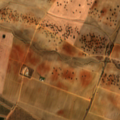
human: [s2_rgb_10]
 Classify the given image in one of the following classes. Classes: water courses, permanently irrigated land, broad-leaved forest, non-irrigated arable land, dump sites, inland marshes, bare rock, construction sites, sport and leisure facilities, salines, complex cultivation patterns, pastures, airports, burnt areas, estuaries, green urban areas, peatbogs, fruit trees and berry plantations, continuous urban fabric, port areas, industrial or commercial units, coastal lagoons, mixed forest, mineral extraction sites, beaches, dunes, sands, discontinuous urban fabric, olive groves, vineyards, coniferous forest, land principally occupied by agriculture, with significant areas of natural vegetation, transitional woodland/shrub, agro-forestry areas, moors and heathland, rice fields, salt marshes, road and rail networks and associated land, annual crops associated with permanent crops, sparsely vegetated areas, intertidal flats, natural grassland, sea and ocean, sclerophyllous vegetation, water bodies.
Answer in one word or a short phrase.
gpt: non-irrigated arable land, vineyards, olive groves